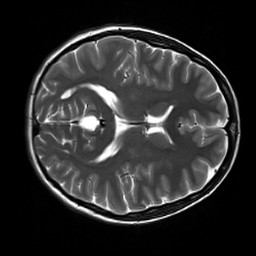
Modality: T2w
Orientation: axial
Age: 24
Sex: female
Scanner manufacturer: siemens
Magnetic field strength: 3 T
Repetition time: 7 s
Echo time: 0.09 s